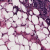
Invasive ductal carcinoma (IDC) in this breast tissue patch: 0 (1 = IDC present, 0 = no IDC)